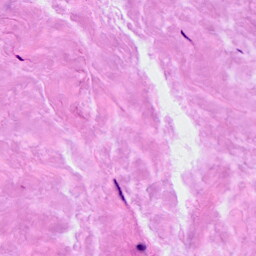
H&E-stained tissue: Breast